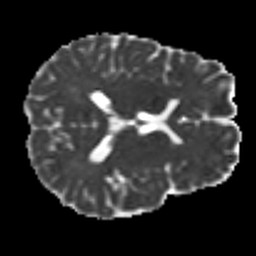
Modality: MD
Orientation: axial
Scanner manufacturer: siemens
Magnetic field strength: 3 T
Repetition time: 9.6 s
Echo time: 0.077 s